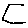
Label: hexagon